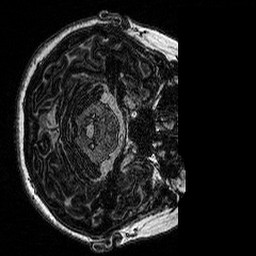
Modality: MP2RAGE
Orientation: axial
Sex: female
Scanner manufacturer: siemens
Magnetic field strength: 3 T
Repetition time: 5 s
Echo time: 0.00292 s